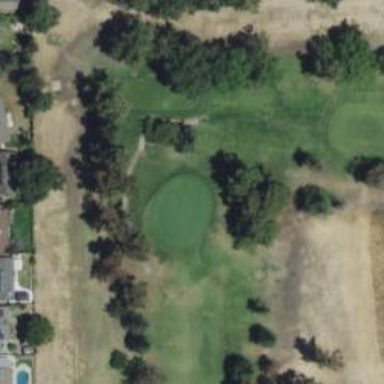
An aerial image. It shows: View of golf hole.